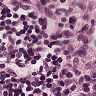
Metastatic tissue present: no